Question: I'm trying to create a 'LinearLayout' programmatically but some things are just not working as expected.
This is the code:
'''
LinearLayout djCard = (LinearLayout)getLayoutInflater().inflate(R.layout.cardtemplate, null);
ImageView djimage = new ImageView(this);
djimage.setLayoutParams(new LinearLayout.LayoutParams(0, LinearLayout.LayoutParams.WRAP_CONTENT, 2));
djimage.setAdjustViewBounds(true);
djimage.setScaleType(ImageView.ScaleType.FIT_START);
bmpDj = BitmapFactory.decodeStream(am.open("djs/horger.jpg"));
djimage.setImageBitmap(bmpDj);
RobotoTextView djtext = new RobotoTextView(this);
djtext.setText(R.string.title_horger);
djtext.setLayoutParams(new LinearLayout.LayoutParams(0, LinearLayout.LayoutParams.WRAP_CONTENT, 8));
djtext.setGravity(Gravity.CENTER_VERTICAL);
djtext.setTypeface(RobotoTypefaceManager.obtaintTypeface(this,12));
djtext.setTextSize(R.dimen.textSizeLarge);
djCard.addView(djimage);
djCard.addView(djtext);
container.addView(djCard);
'''
cardtemplate:
'''
<LinearLayout xmlns:android="http://schemas.android.com/apk/res/android"
android:layout_width="match_parent"
android:layout_height="wrap_content"
android:padding="-7dp"
android:clickable="true"
android:orientation="horizontal"
style="@style/nowCardStyle"/>
'''
And look at this screenshot: The above card is what I have in xml, the other is my dynamically created card. Even the 'TextView' (Custom one) is not showing...

This is my card layout in xml (which is what i want to have):
'''
<LinearLayout
android:id="@+id/djCard1"
style="@style/nowCardStyle"
android:clickable="true"
android:padding="-7dp"
android:layout_width="match_parent"
android:layout_height="wrap_content"
android:orientation="horizontal">
<ImageView
android:id="@+id/djImg1"
android:layout_width="0dp"
android:layout_height="wrap_content"
android:layout_weight="2"
android:scaleType="fitStart"
android:adjustViewBounds="true"/>
<com.mikebdev.douala.widget.RobotoTextView
android:id="@+id/djText1"
android:layout_gravity="center"
android:layout_marginLeft="@dimen/activity_vertical_margin"
android:layout_width="wrap_content"
android:layout_height="wrap_content"
app:typeface="roboto_condensed_light"
android:textSize="@dimen/textSizeLarge"
android:layout_weight="8"/>
</LinearLayout>
'''
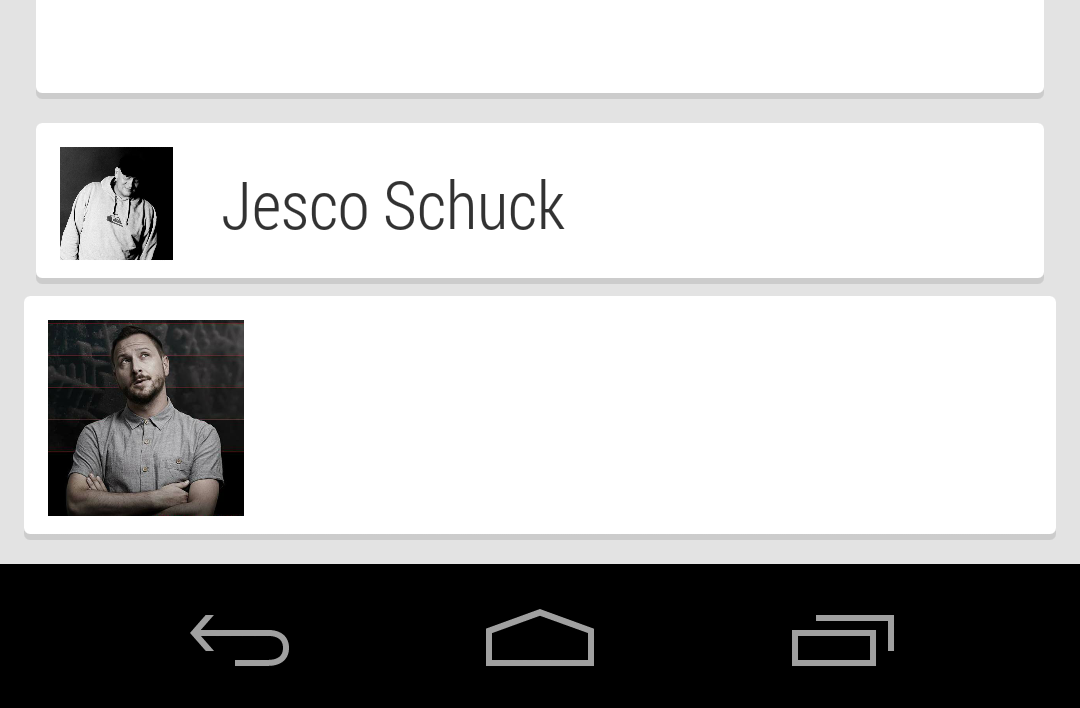
Answer: This might not be the answer to your question, but it might solve you problem:
You inflate 'cardtemplate.xml' with the LinearLayout, and you try to add the ImageView and RobotoTextView programmatically.
Why don't you inflate the second XML file you provided, with the ImageView and RobotoTextView included as children and retrieve those children from the parent?
For example:
'''
ImageView djimage = (ImageView) djCard.findViewById(R.id.djImg1);
RobotoTextView djtext = (RobotoTextView) djCard.findViewById(R.id.djText1);
'''
Then you could just inflate the layout from XML, and skip the hassle with trying to create a layout programmatically :)